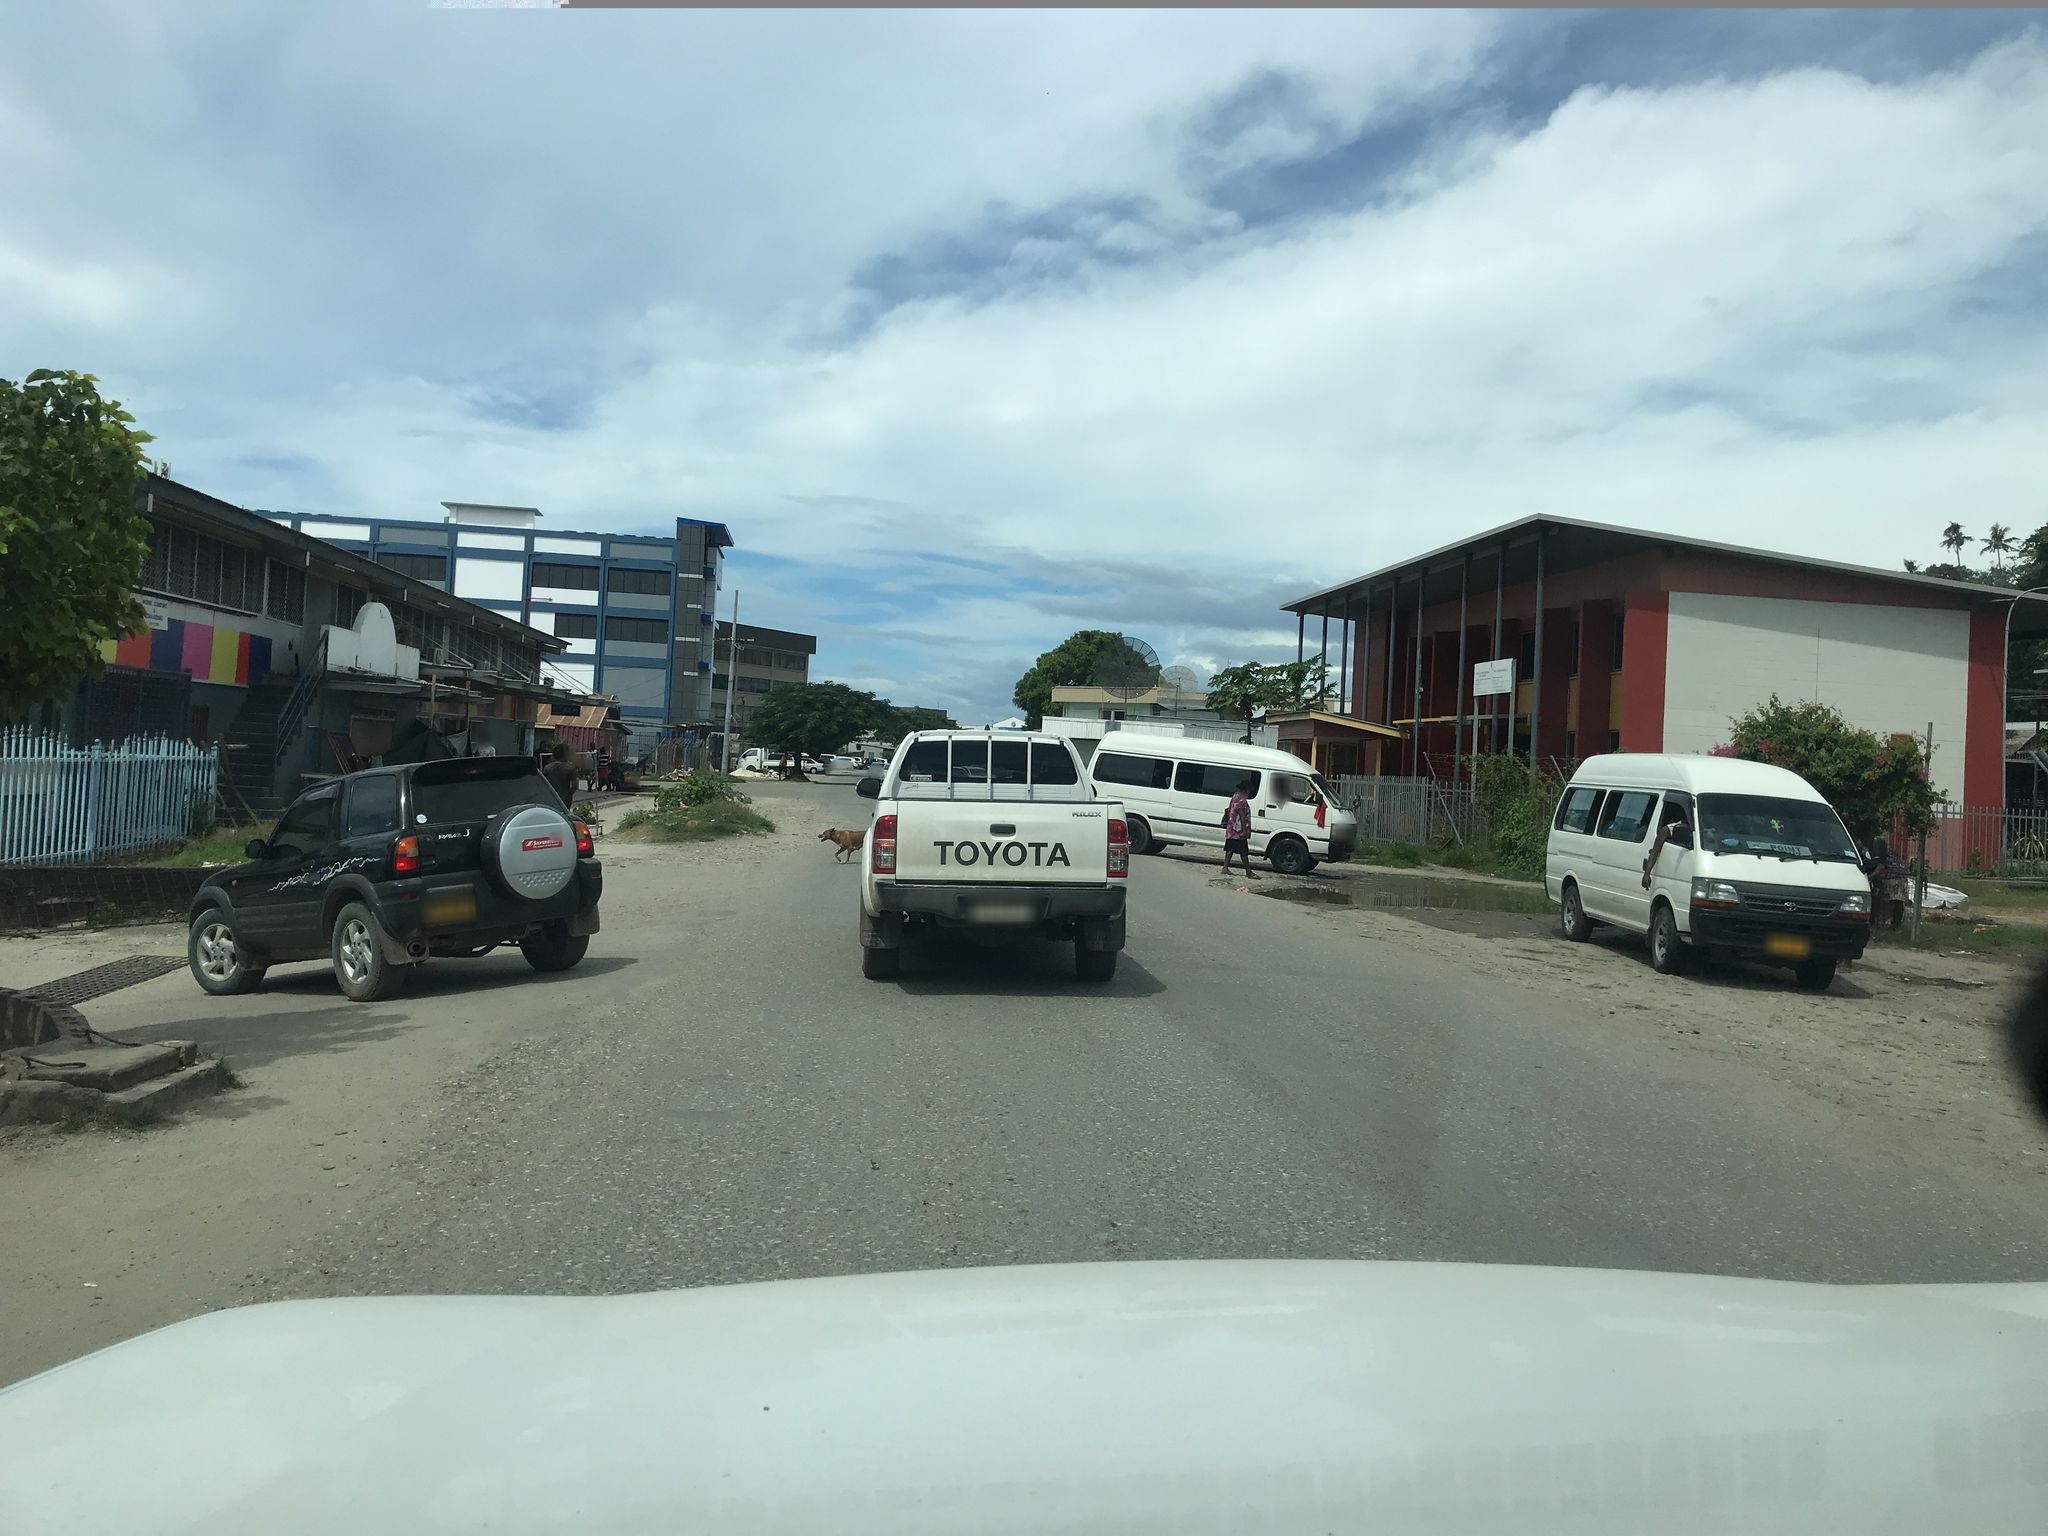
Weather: cloudy
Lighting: day
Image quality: good
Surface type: driving surface
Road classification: tertiary
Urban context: urban centre
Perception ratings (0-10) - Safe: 6.73, Lively: 4.01, Beautiful: 8.29, Boring: 8.93, Depressing: 6.3, Wealthy: 1.42